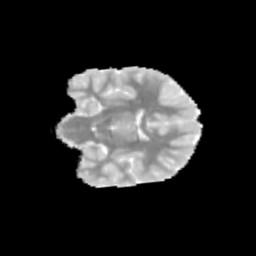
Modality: MD
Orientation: coronal
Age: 10
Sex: female
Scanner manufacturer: siemens
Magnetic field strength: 3 T
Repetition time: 3.8 s
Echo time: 0.07 s